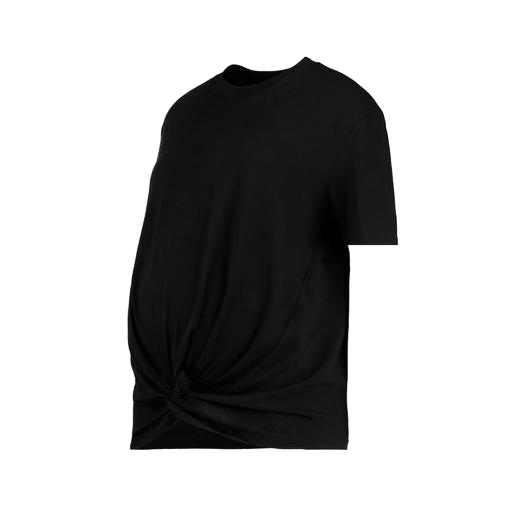
black twist t-shirt, black twisty t-shirt, black marquesalmeida knot detail t-shirt, white background